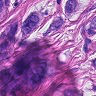
Metastatic tissue present: yes